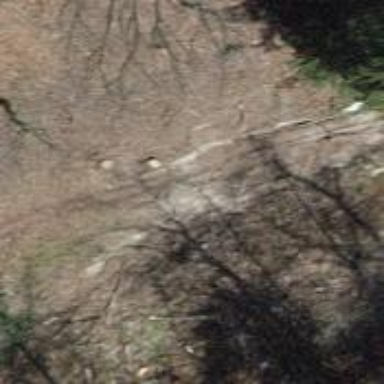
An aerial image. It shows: Path leading to bridge.